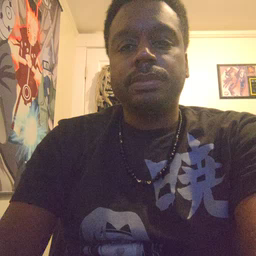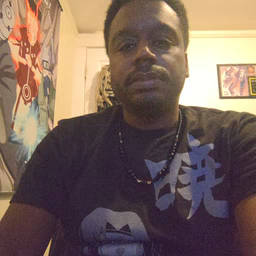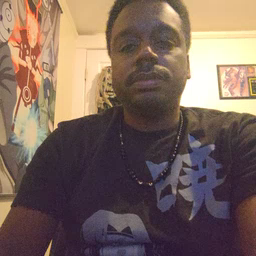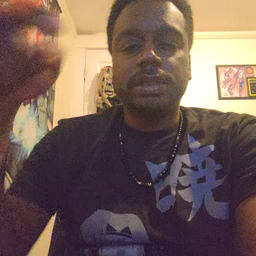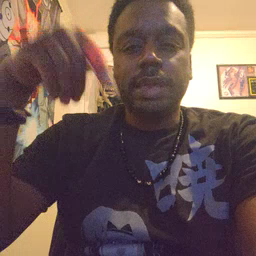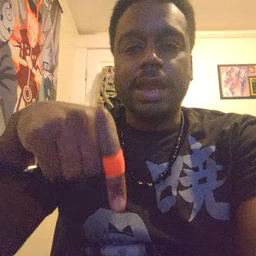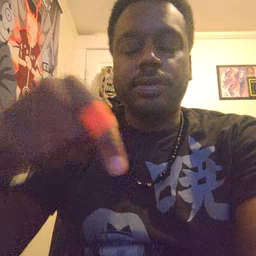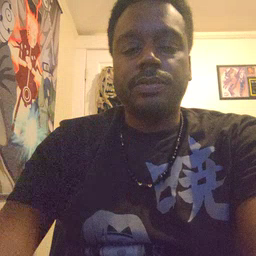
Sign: down